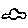
Label: car